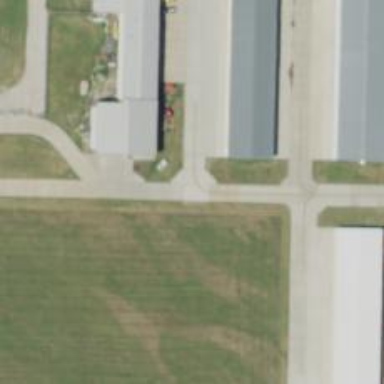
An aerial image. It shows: View of taxiway at the airport.